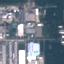
Land use / land cover: Industrial